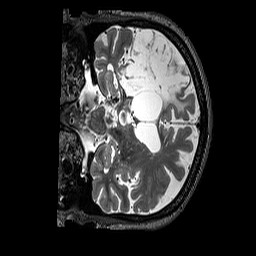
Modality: T2w
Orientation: coronal
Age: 64
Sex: male
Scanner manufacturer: siemens
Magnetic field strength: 3 T
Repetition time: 3.2 s
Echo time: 0.567 s